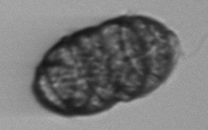
Label: Margalefidinium